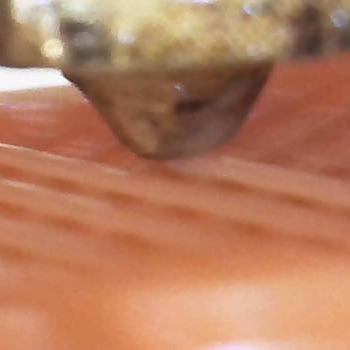
Flow rate: 88%